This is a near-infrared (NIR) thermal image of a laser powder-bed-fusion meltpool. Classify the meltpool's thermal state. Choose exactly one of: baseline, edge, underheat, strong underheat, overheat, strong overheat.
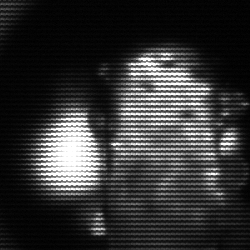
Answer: strong underheat